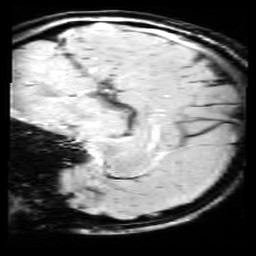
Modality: SWI
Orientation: sagittal
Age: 9
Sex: female
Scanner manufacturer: siemens
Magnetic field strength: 3 T
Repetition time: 0.027 s
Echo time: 0.02 s